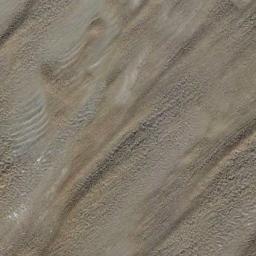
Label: desert